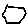
Label: hexagon